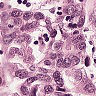
Metastatic tissue present: yes